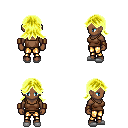
a pixel art fantasy rpg character, female body template, human, dark skin, brown pirate shirt, gold greaves, gold loose hair, leather bracers, white slippers, four views (front, back, left, right), 2x2 character sprite sheet, small pixel art, hard edges, no anti-aliasing